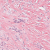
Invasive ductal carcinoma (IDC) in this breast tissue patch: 0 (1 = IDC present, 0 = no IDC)